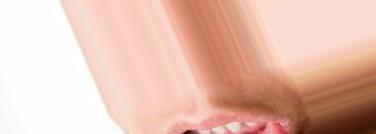
Condition: Mouth Ulcer